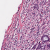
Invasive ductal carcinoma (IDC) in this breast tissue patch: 1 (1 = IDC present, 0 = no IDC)